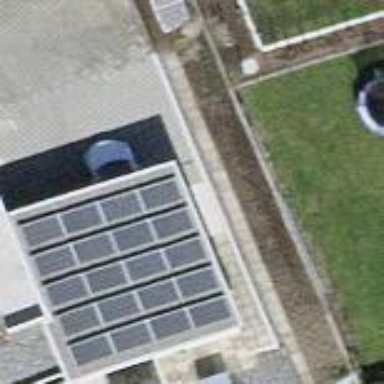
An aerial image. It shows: Solar power generator.